Interaction volume radius: 5 \u00c5
Interaction volume height: 25 \u00c5
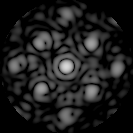
Disorder parameter: 0.3686